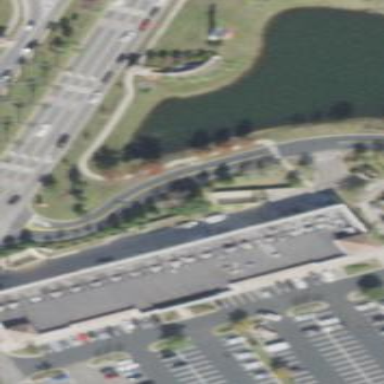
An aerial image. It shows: Retail building.